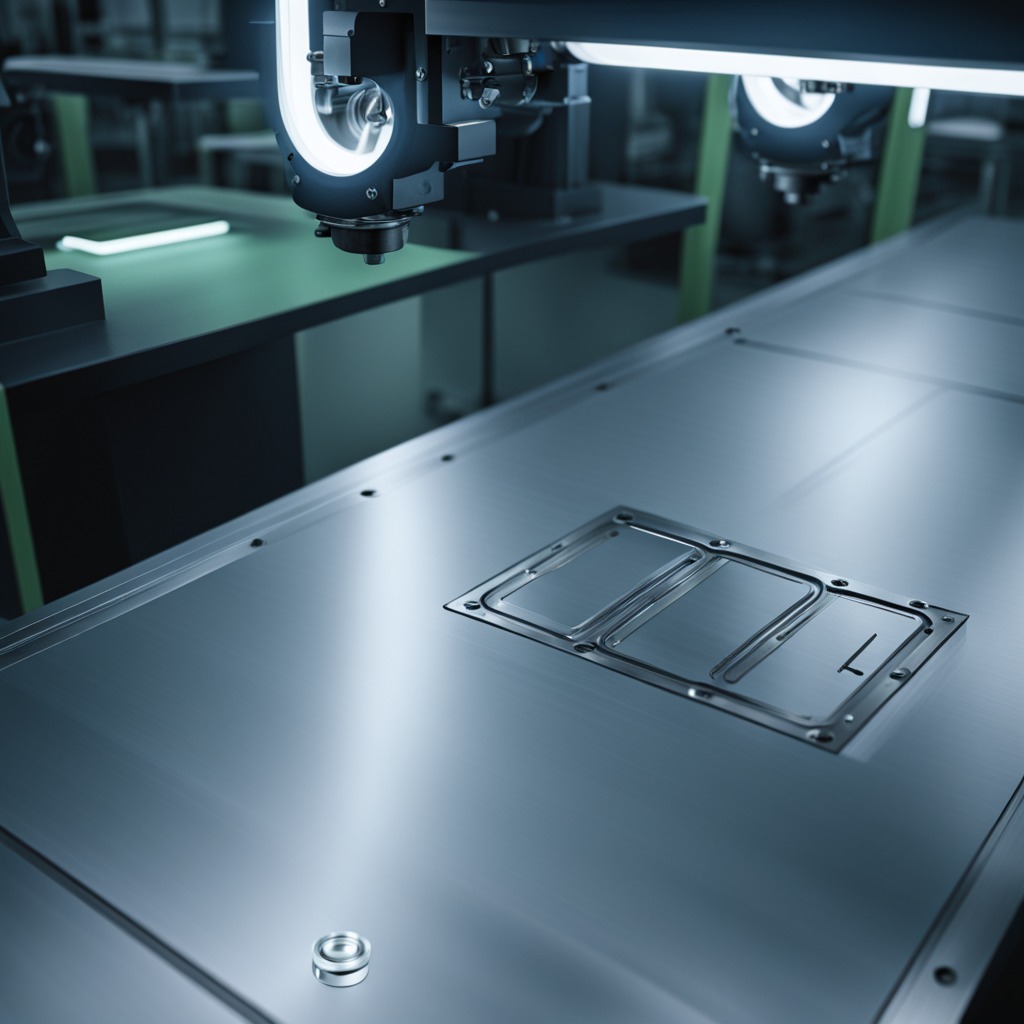
A metal nut is lying on the metal table in a machine shop under fluorescent lights.